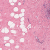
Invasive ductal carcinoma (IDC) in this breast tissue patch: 0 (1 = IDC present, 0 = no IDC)